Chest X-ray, PA view. Patient: 31 years old, sex F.
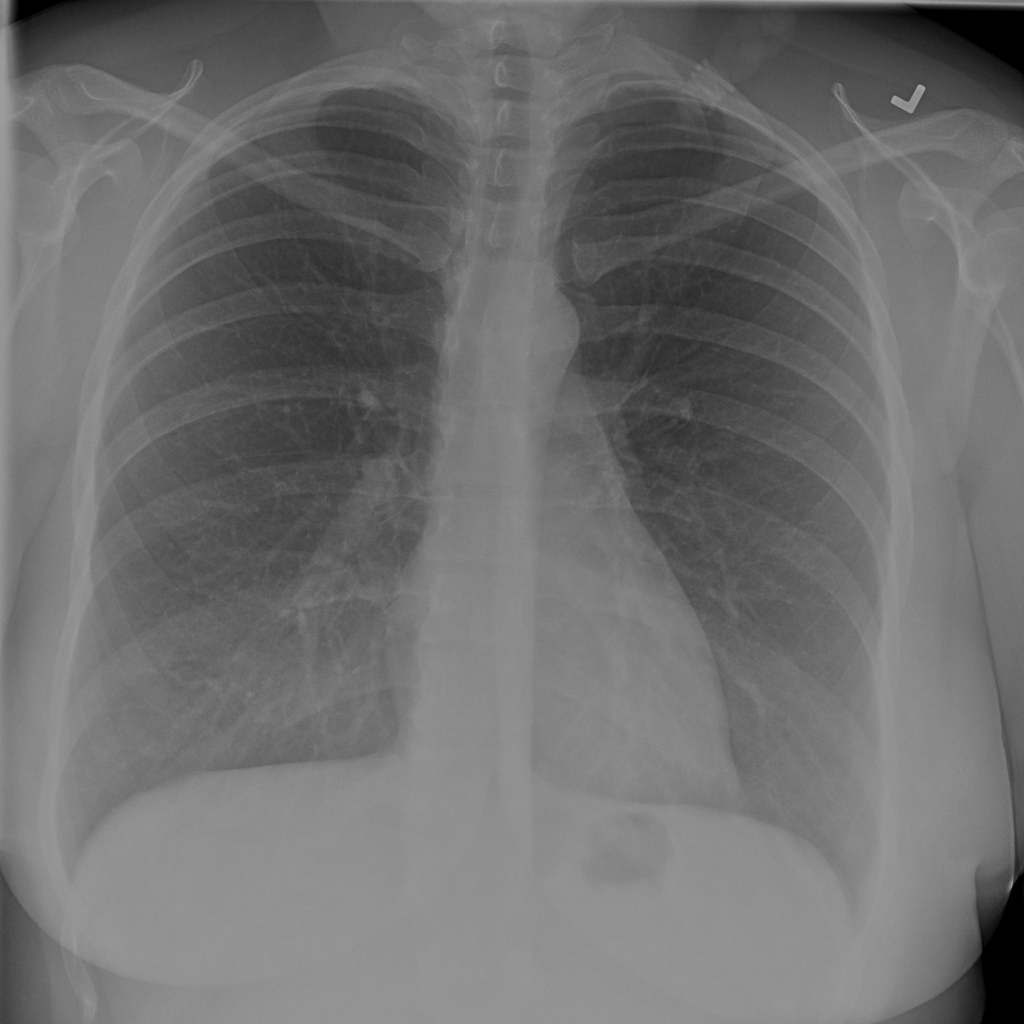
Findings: No Finding